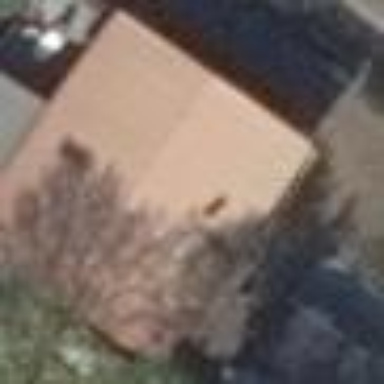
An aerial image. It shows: Detached building.